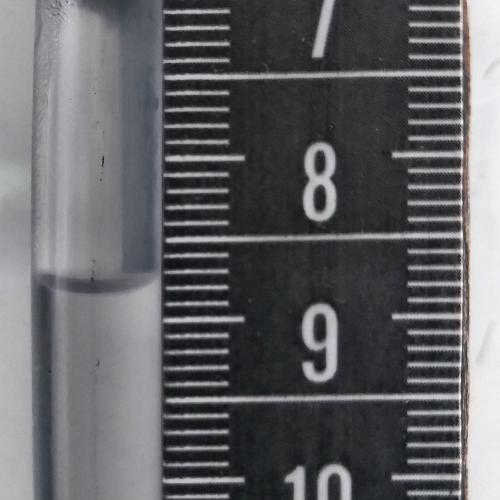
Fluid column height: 8.8 cm